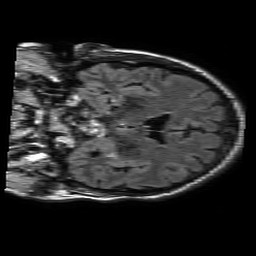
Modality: FLAIR
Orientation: coronal
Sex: male
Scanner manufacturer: philips
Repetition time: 11 s
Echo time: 0.125 s